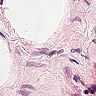
Metastatic tissue present: no